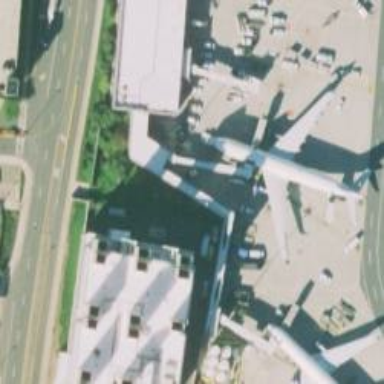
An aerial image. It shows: Airport gate.